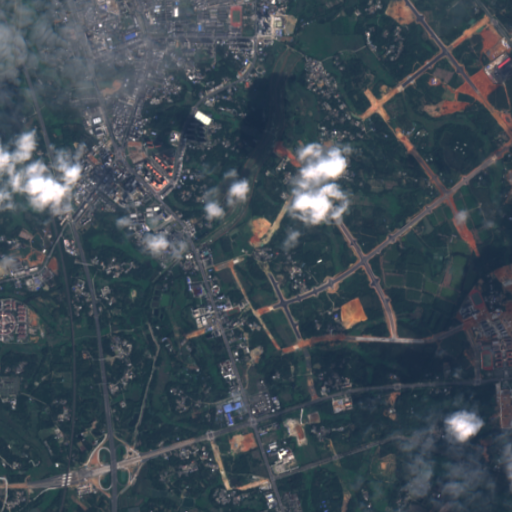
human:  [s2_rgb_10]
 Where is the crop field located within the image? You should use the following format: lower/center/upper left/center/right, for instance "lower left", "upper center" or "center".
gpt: The crop field is located in the lower left of the image.
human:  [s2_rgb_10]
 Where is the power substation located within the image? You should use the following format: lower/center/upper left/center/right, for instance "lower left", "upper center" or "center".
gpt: The power substation is located in the lower left of the image.
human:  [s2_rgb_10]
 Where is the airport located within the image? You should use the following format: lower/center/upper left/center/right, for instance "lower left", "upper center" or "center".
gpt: There is no airport in the image.